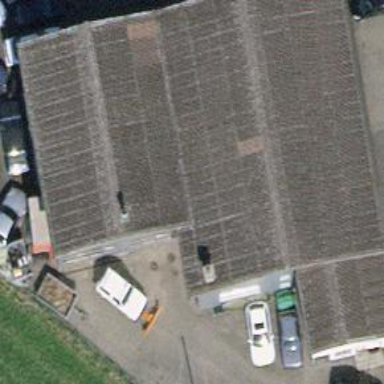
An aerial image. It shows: Building with tile roof.